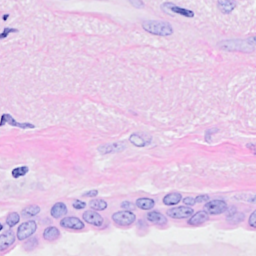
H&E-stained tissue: Breast